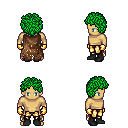
a pixel art fantasy rpg character, male body template, human, tanned skin, brown tattered cape, gold greaves, green curly afro hairstyle, gold gloves, black shoes, four views (front, back, left, right), 2x2 character sprite sheet, small pixel art, hard edges, no anti-aliasing